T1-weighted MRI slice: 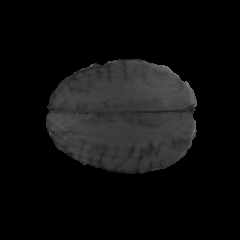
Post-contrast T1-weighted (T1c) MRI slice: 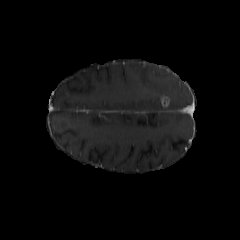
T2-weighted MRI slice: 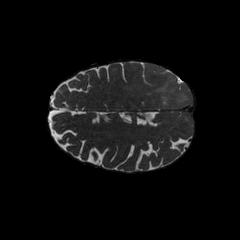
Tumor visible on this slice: yes